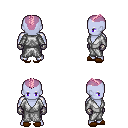
a pixel art fantasy rpg character, male body template, dark elf, purple skin, white robe, metal pants, pink short mohawk hairstyle, metal gloves, brown slippers, four views (front, back, left, right), 2x2 character sprite sheet, small pixel art, hard edges, no anti-aliasing